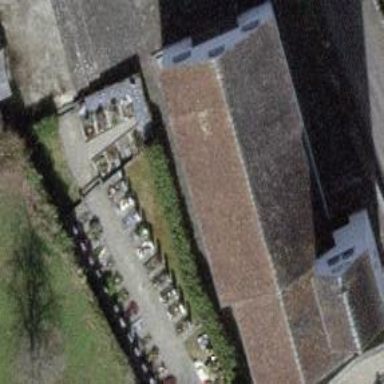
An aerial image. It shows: Building that is place of worship.